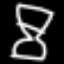
Label: hourglass